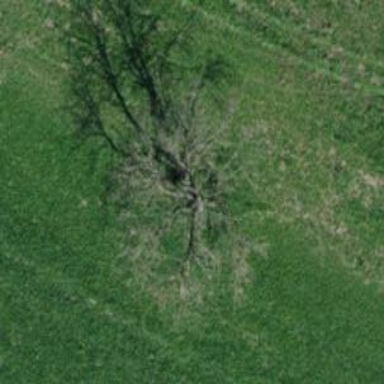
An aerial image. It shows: Single tag "natural: tree."